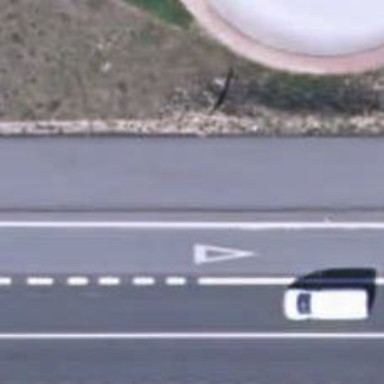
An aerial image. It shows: Road with "give way" sign.